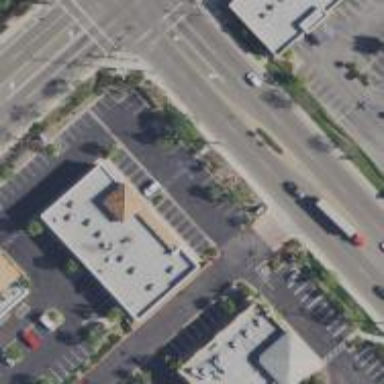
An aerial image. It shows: Retail building.